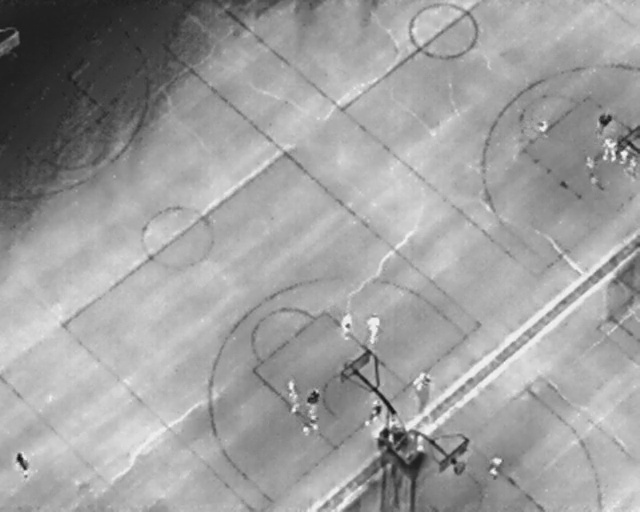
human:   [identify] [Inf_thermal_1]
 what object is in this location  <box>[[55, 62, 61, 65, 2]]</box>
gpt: <ref>1 large person at the center</ref>